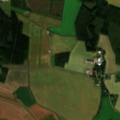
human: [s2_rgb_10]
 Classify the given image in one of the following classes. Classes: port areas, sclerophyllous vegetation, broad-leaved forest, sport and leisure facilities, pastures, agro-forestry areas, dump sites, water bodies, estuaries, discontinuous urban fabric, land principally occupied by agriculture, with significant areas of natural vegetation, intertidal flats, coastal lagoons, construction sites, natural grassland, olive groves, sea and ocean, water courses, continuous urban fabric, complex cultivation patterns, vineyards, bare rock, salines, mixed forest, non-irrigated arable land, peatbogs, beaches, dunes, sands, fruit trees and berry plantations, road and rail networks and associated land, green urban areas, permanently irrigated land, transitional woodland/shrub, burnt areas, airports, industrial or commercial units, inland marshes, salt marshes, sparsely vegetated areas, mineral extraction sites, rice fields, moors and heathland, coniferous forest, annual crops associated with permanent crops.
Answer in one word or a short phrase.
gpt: non-irrigated arable land, mixed forest, transitional woodland/shrub